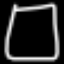
Label: square